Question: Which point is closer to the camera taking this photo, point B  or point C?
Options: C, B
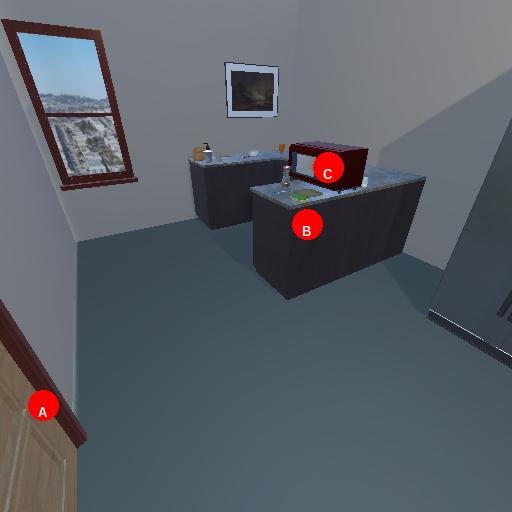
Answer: C